Aerial crown-view tile of a tropical tree (Barro Colorado Island, Panama), acquired 20250317:
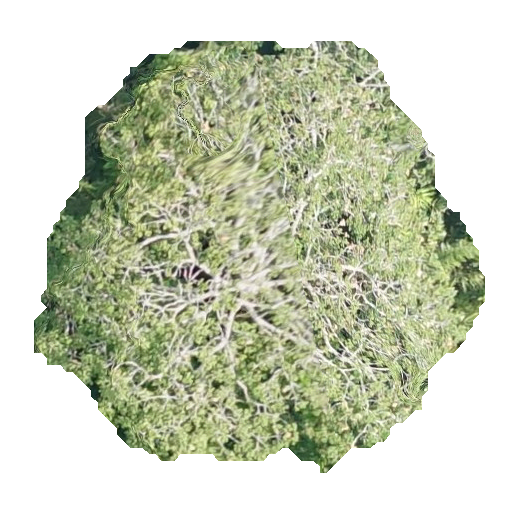
Species: Sterculia apetala
GBIF accepted scientific name: Sterculia apetala
Crown area: 213.402 m²